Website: crate-barrel
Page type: account-selection
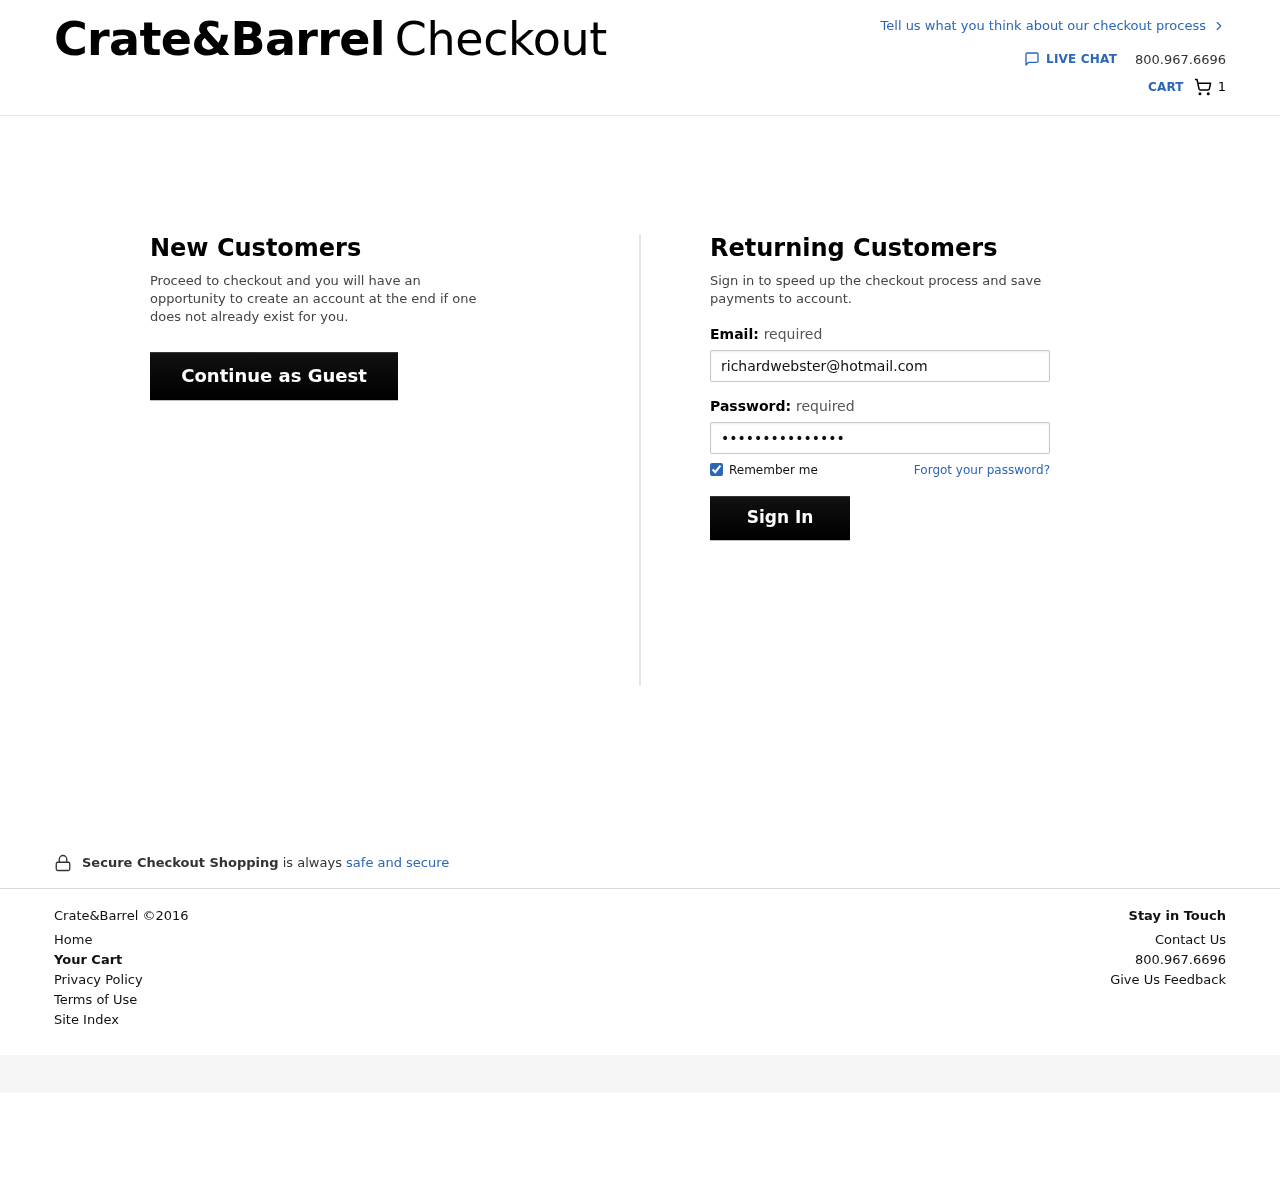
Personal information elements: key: PII_EMAIL
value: richardwebster@hotmail.com
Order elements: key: ORDER_NUM_ITEMS
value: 1